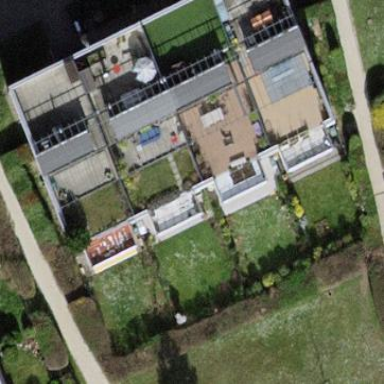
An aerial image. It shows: Garden enclosed by fence.